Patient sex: M
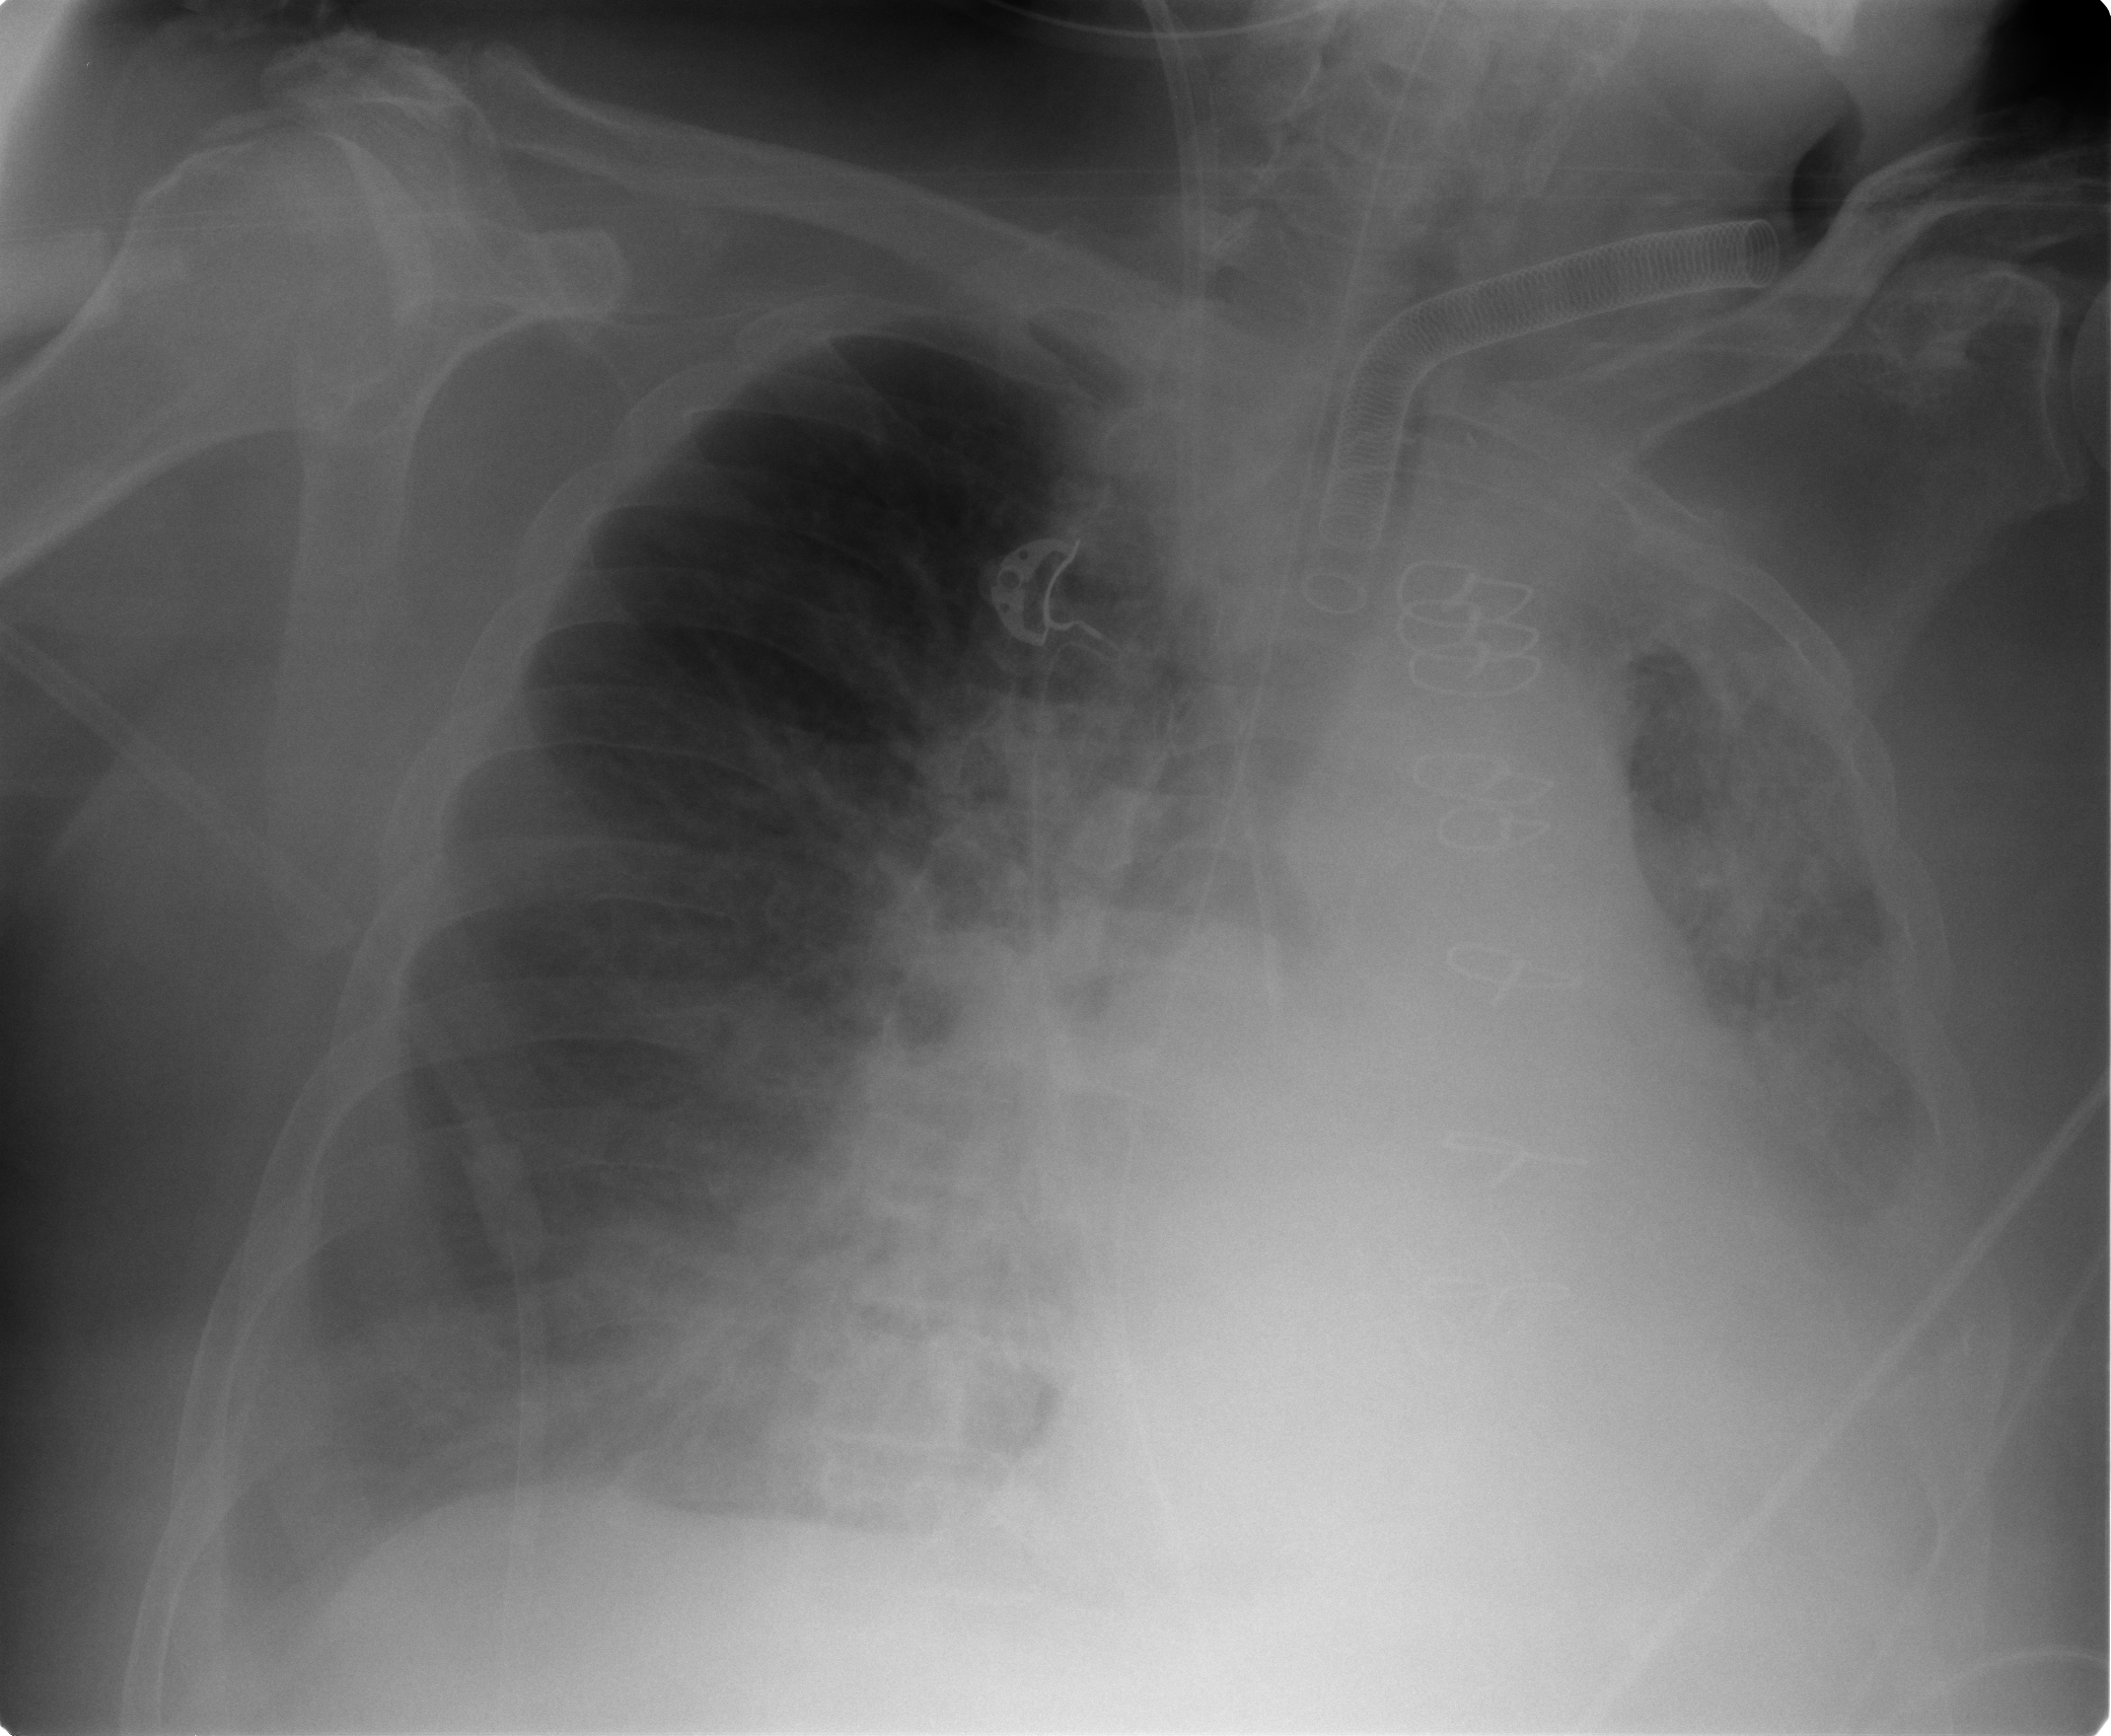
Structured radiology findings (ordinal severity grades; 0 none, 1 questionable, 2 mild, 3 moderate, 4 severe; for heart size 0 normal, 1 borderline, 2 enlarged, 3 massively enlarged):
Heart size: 2
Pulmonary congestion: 1
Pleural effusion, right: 1
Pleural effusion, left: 3
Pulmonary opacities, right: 2
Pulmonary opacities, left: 3
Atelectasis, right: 2
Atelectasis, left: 4